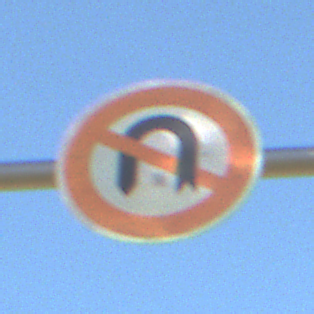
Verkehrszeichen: VerbotWenden
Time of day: MorningAfternoon
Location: Outdoor (Nature)
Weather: PartlyCloudy
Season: NotSpecified
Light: Natural